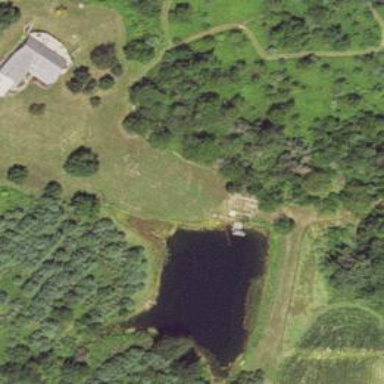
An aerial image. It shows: Pond with natural water.